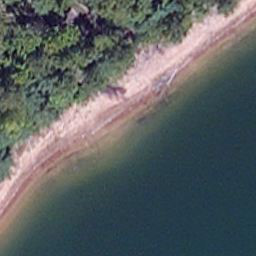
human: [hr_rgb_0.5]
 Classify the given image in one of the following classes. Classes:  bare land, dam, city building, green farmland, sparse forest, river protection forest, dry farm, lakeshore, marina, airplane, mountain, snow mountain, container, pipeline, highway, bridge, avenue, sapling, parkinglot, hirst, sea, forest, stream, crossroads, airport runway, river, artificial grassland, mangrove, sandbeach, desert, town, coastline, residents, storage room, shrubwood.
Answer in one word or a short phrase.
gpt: lakeshore